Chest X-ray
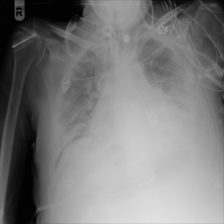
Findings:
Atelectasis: negative
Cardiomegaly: negative
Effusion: negative
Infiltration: negative
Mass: negative
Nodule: negative
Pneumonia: negative
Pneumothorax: negative
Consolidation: negative
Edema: negative
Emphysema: negative
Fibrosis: negative
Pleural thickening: negative
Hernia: negative